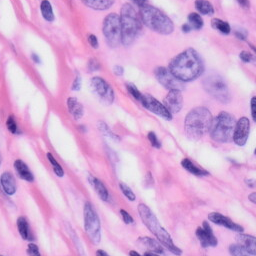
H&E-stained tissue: Skin